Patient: sex M, age 57
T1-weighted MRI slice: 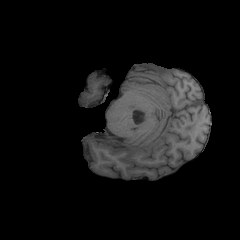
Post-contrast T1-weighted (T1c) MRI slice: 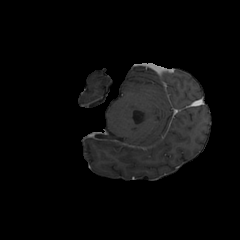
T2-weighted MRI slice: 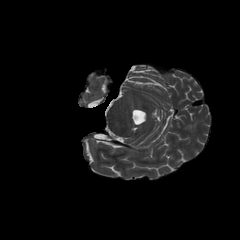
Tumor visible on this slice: no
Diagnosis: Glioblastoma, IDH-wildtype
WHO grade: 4